Point out the variations between the two images.
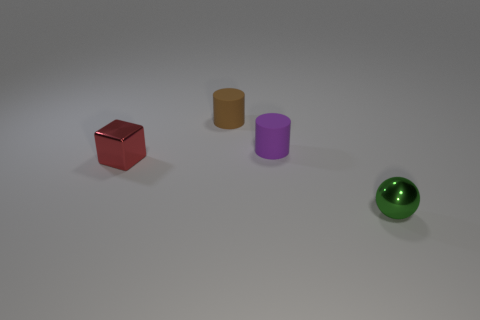
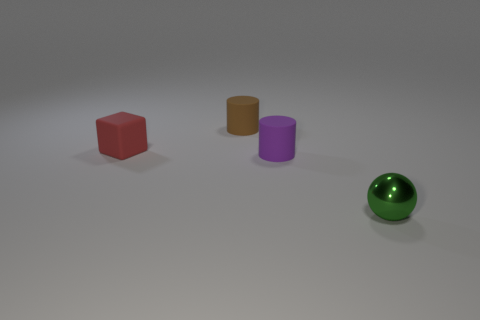
the tiny block became rubber
the small red metal block behind the green sphere changed to matte
the metallic block changed to matte
the small red metallic thing changed to rubber
the tiny red shiny cube that is to the left of the small purple matte cylinder became rubber
the small red shiny block that is to the left of the tiny purple matte cylinder turned matte